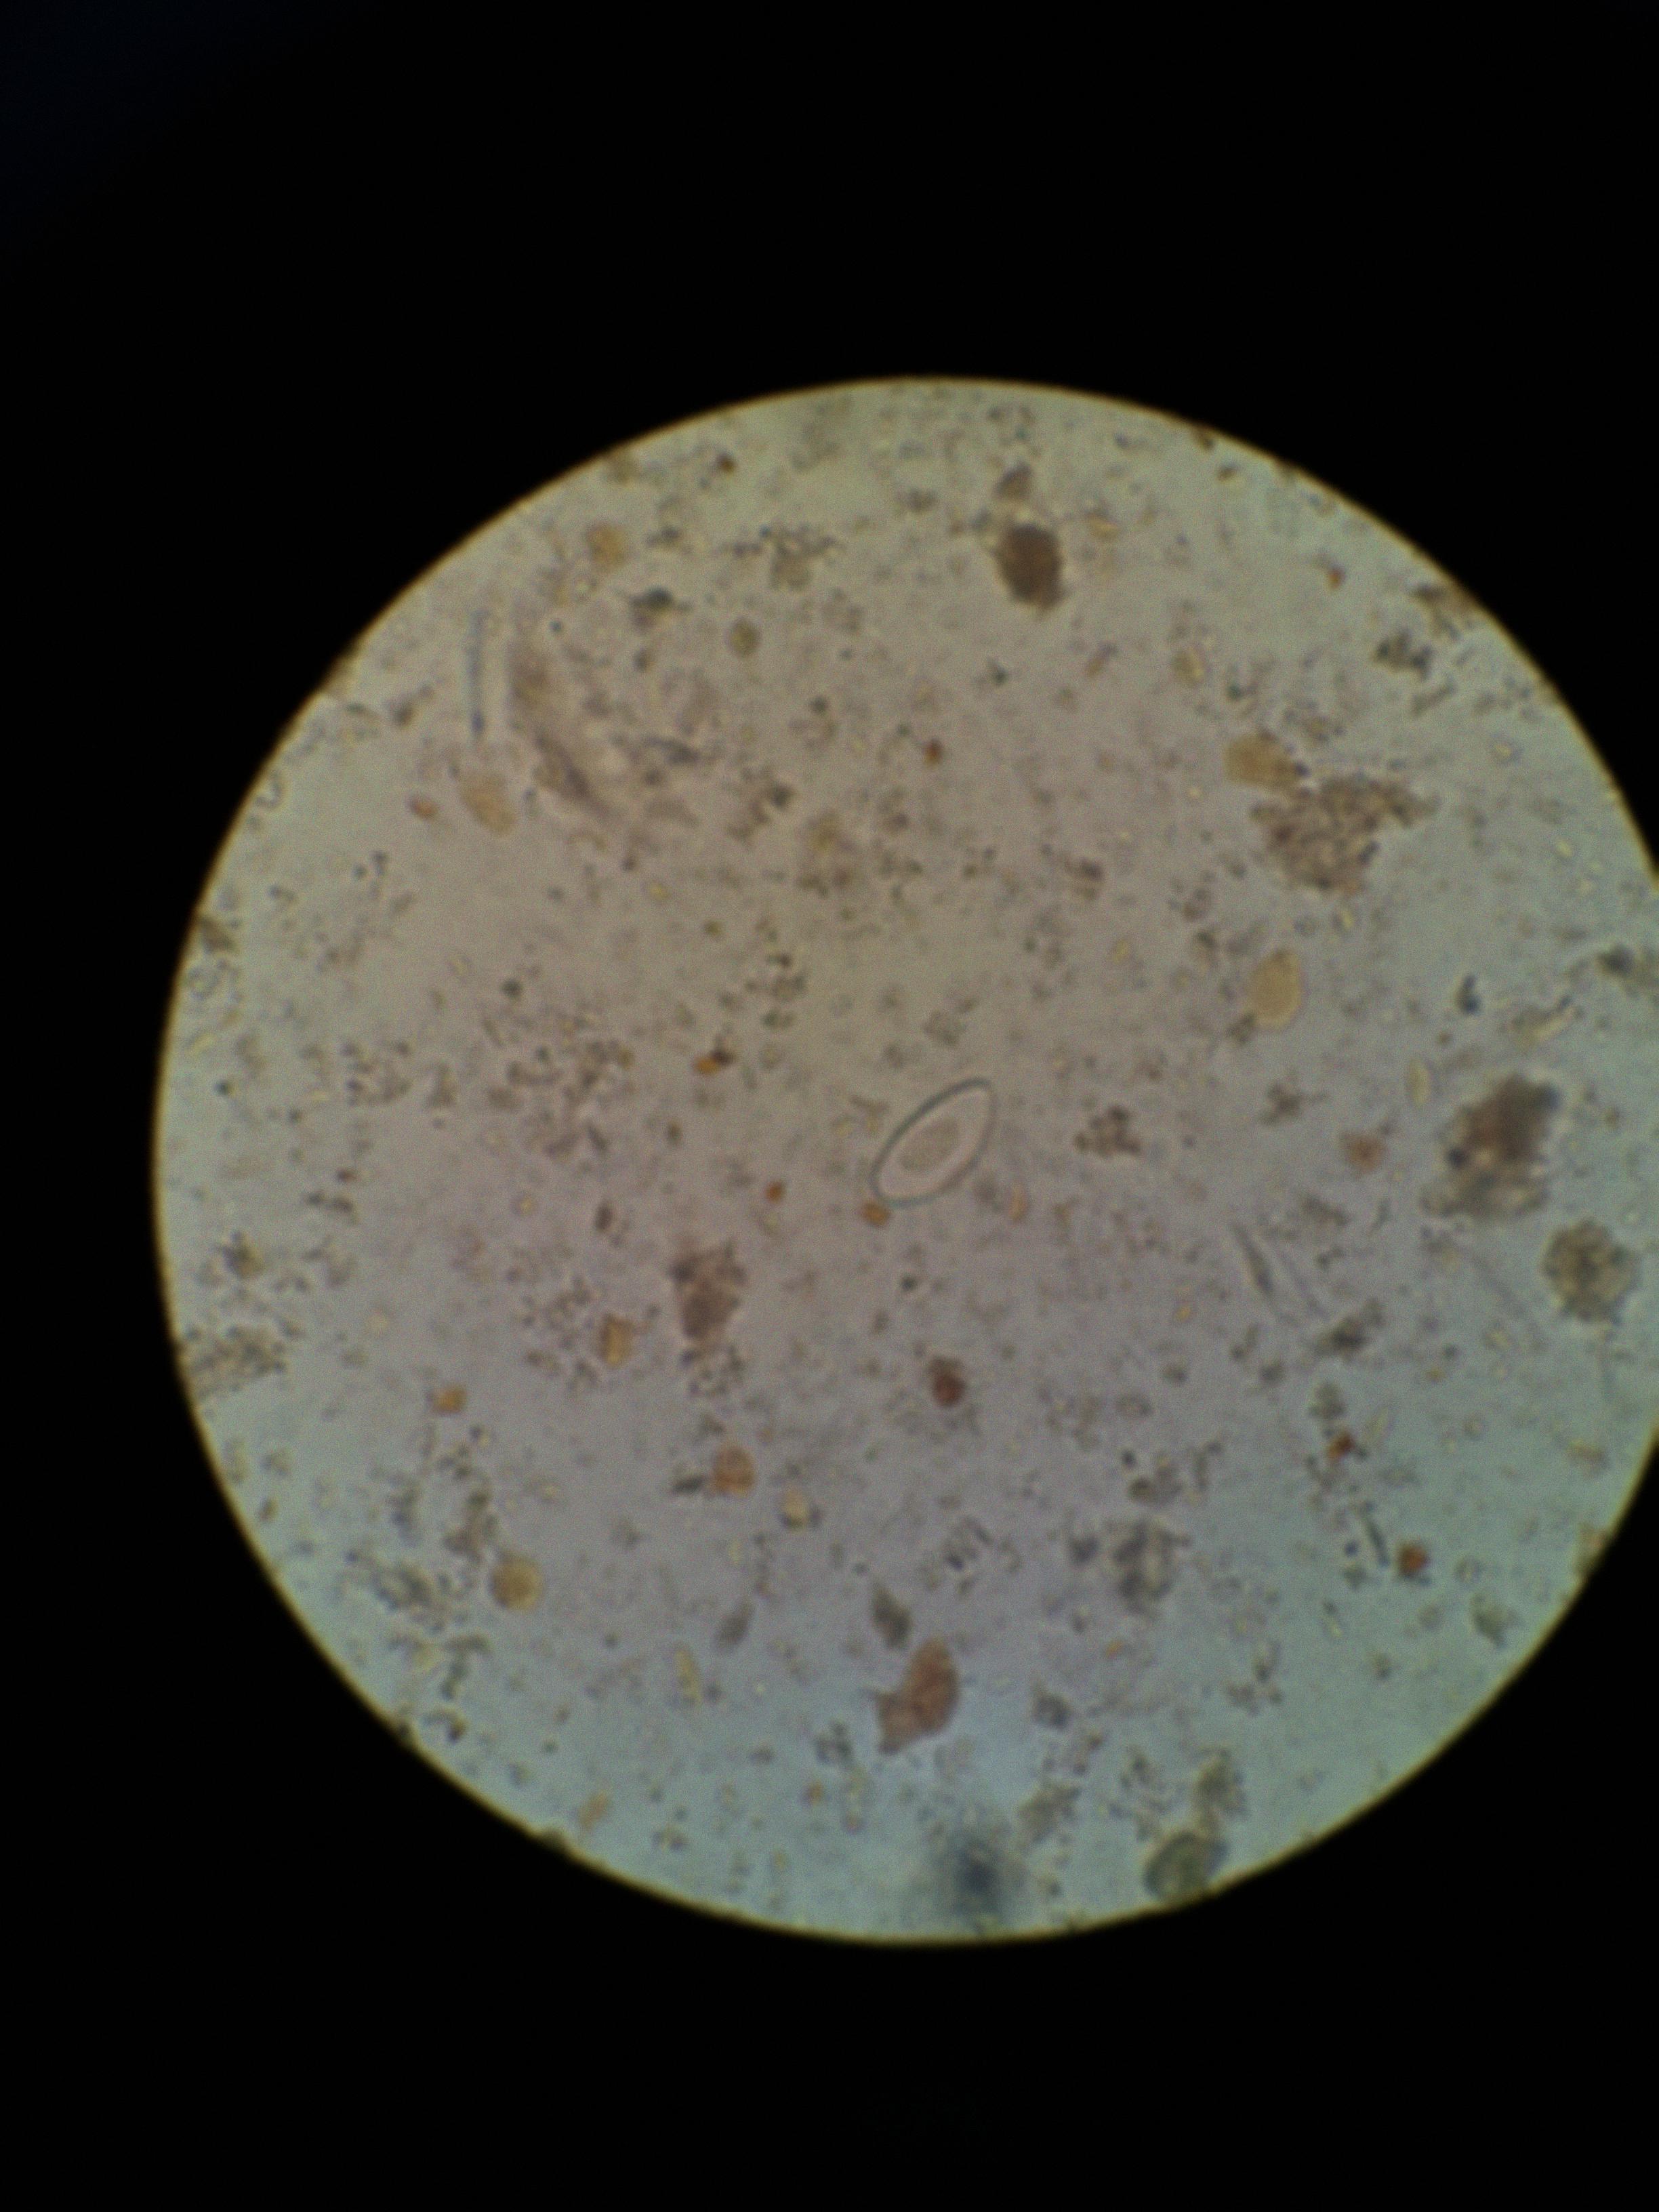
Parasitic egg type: Enterobius vermicularis